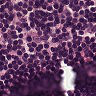
Metastatic tissue present: no